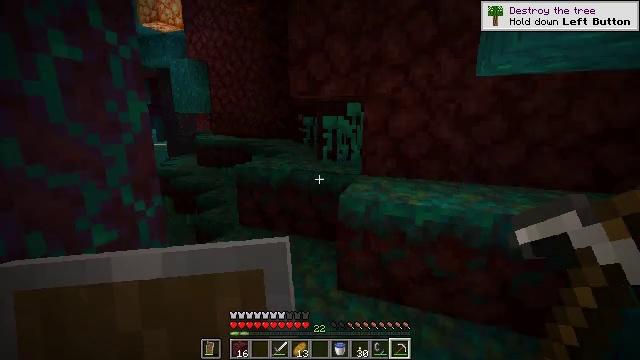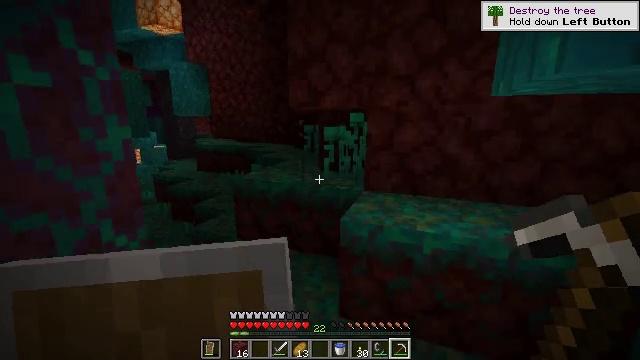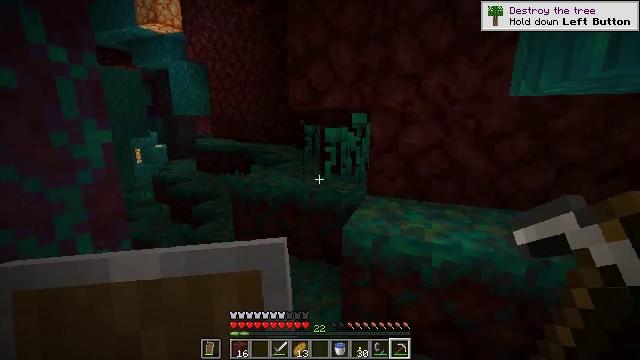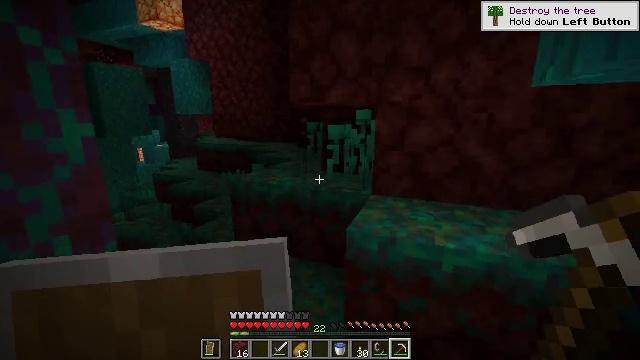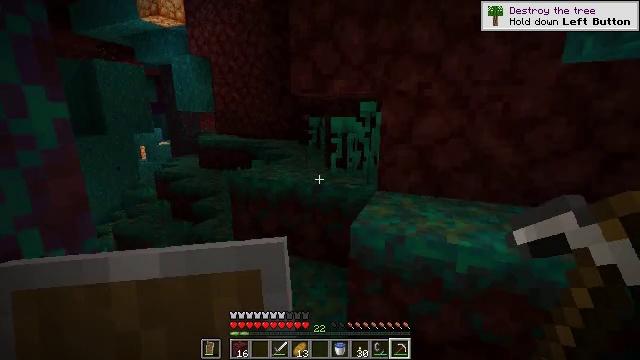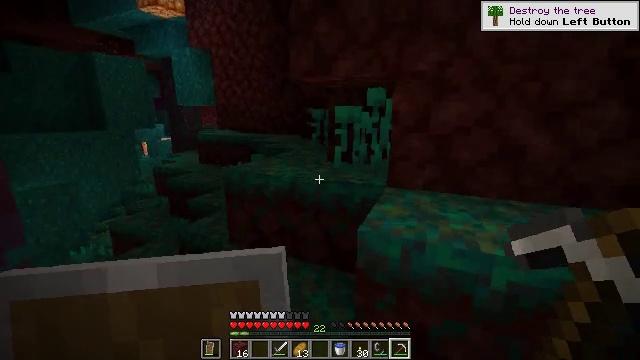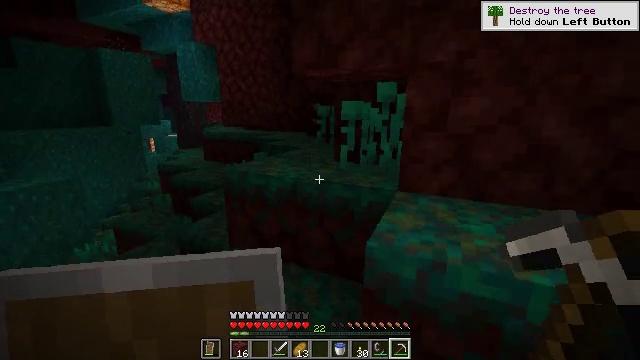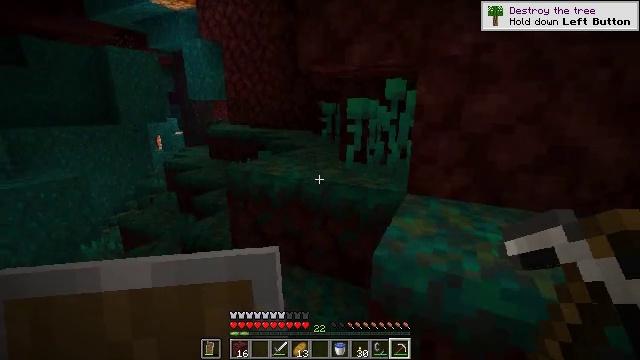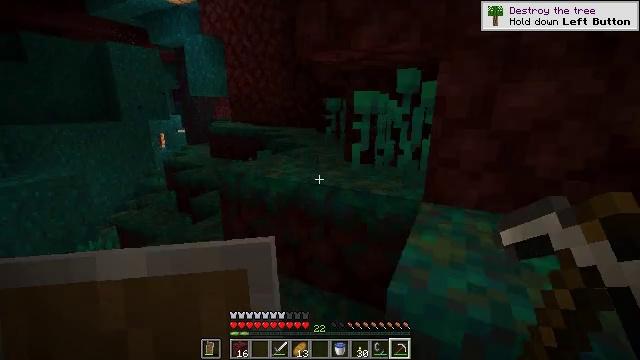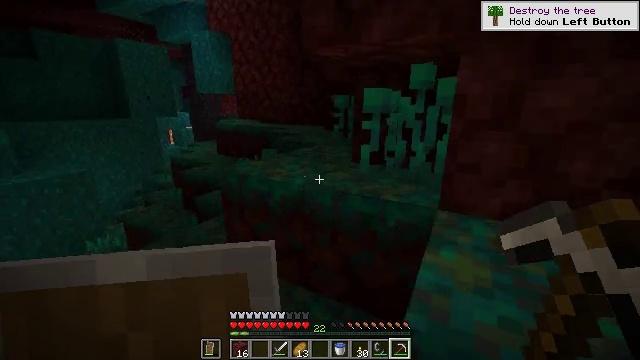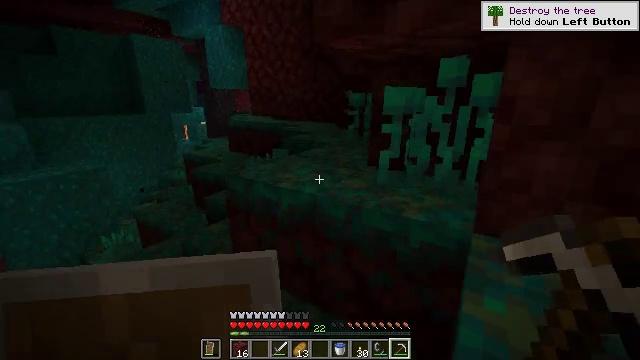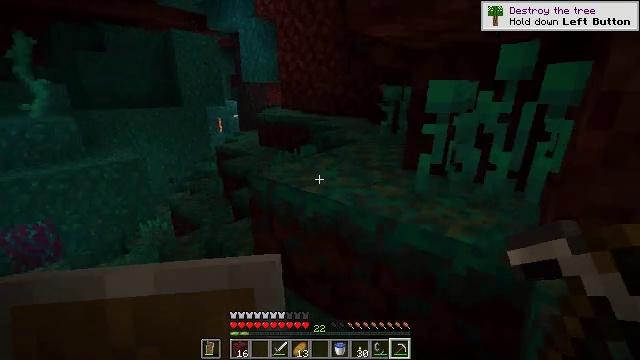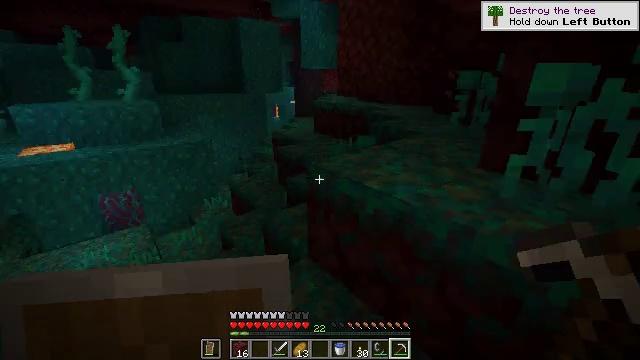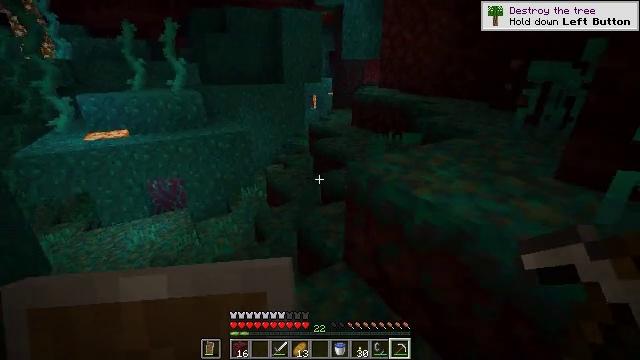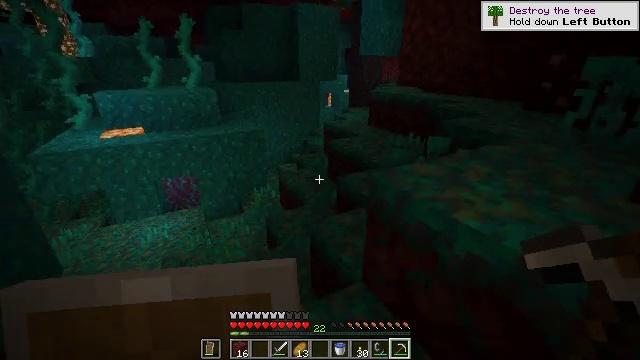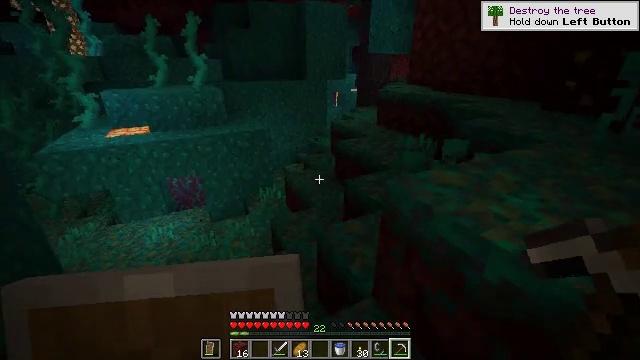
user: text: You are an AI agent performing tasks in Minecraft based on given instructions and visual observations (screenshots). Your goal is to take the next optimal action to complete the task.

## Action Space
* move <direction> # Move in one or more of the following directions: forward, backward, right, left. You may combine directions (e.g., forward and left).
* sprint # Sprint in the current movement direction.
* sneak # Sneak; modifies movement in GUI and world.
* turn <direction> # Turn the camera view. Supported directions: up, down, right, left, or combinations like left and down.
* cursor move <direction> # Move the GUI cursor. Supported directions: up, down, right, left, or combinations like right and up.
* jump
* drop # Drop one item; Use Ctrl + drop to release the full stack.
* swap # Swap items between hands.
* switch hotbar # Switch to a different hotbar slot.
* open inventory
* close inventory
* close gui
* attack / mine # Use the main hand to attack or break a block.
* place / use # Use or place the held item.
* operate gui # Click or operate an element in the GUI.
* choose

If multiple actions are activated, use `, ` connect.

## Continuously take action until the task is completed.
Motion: motion action
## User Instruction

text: Mine warped nylium in the Nether.
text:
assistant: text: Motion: move forward
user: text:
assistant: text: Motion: move forward
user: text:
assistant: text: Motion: move forward
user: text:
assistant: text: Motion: move forward
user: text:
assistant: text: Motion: move forward
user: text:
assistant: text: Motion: move forward, turn left
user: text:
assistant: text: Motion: move forward, turn left
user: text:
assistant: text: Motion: move forward, turn left
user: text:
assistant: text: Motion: move forward, turn left
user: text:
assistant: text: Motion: move forward, turn left
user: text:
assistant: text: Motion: move forward, turn left and down
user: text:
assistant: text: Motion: move forward, turn left and down
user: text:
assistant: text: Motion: move forward, turn left and down
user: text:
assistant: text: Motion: move forward, turn left
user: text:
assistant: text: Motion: move forward, turn left
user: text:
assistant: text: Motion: move forward, turn left
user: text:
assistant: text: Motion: move forward
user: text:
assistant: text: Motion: move forward
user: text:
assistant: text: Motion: move forward
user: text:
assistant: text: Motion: move forward
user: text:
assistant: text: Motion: move forward
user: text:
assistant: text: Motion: move forward
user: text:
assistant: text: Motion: move forward, turn right
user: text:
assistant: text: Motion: move forward, turn right
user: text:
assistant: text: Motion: move forward and move right
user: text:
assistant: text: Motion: move forward and move right
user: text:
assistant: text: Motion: move forward and move right
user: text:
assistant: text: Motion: move forward and move right
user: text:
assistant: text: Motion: move forward and move right
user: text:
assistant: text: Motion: move forward and move right